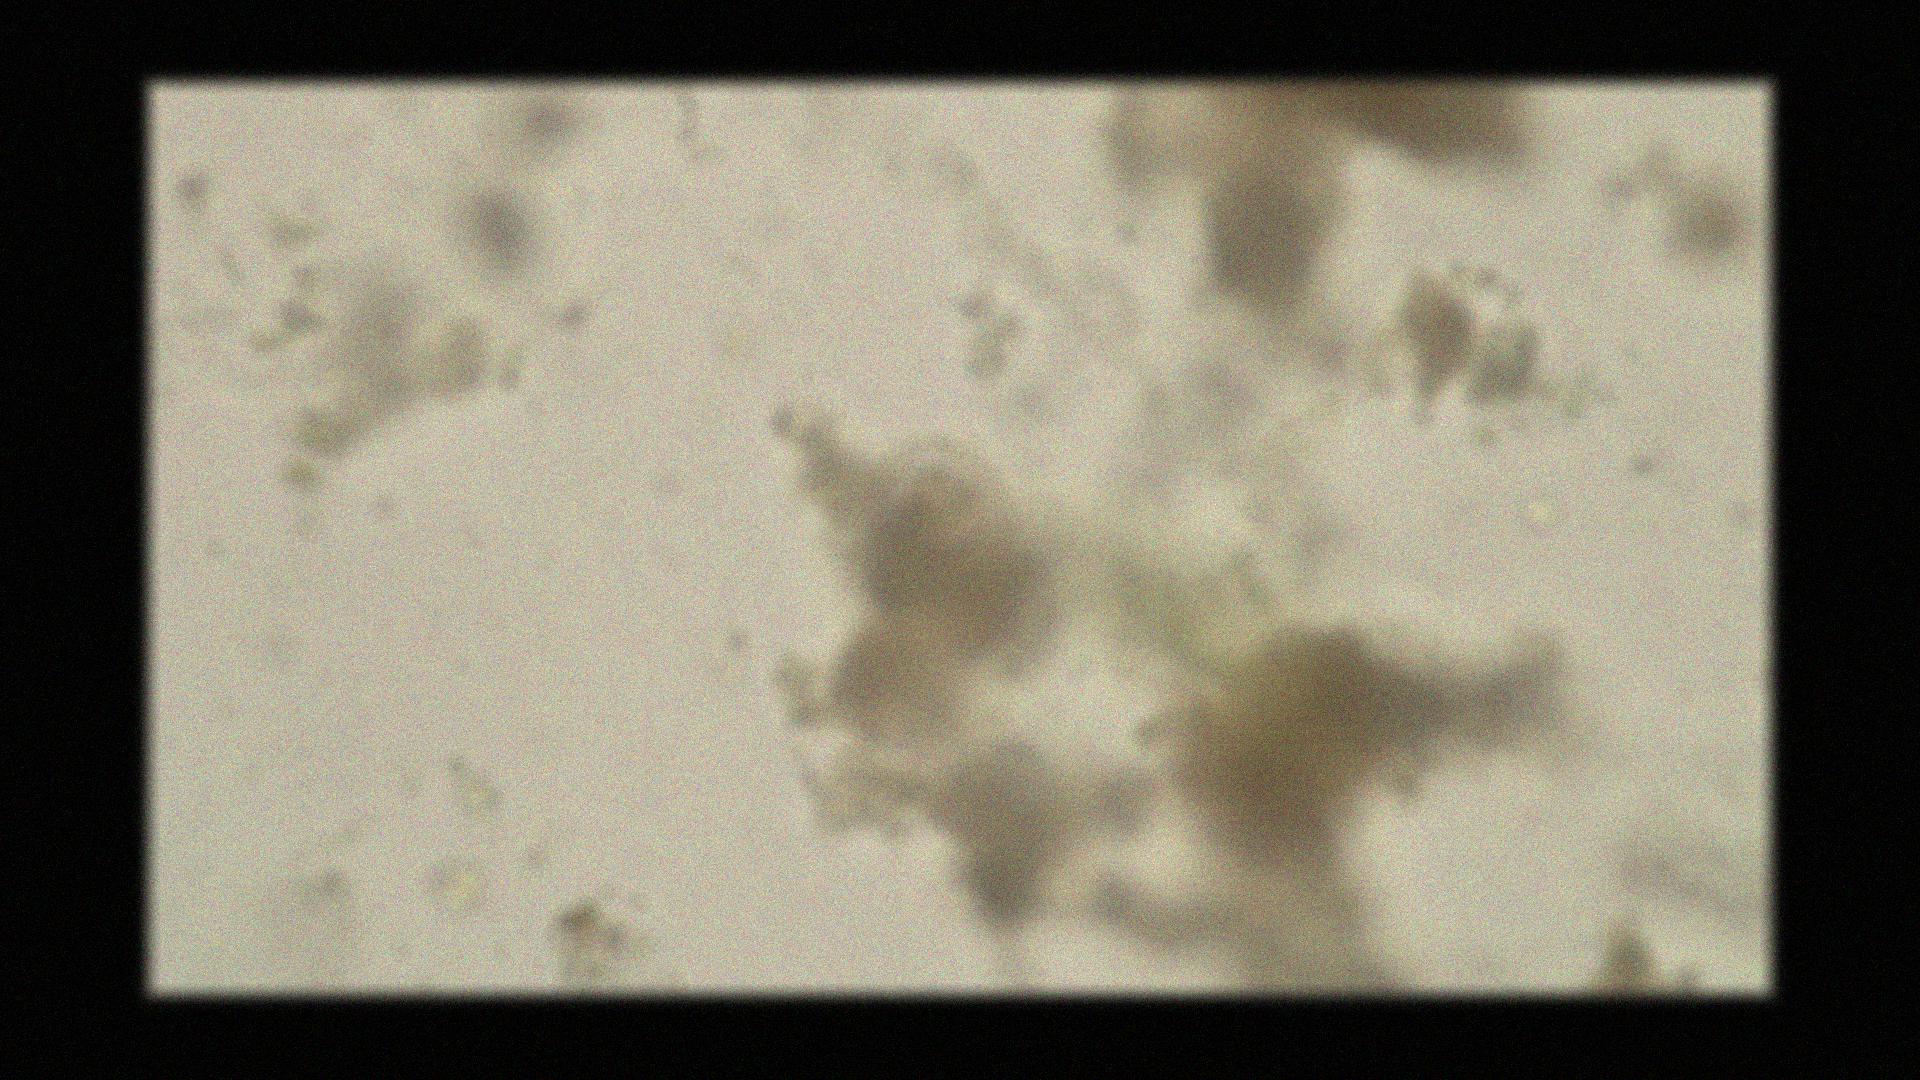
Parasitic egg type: Hymenolepis nana